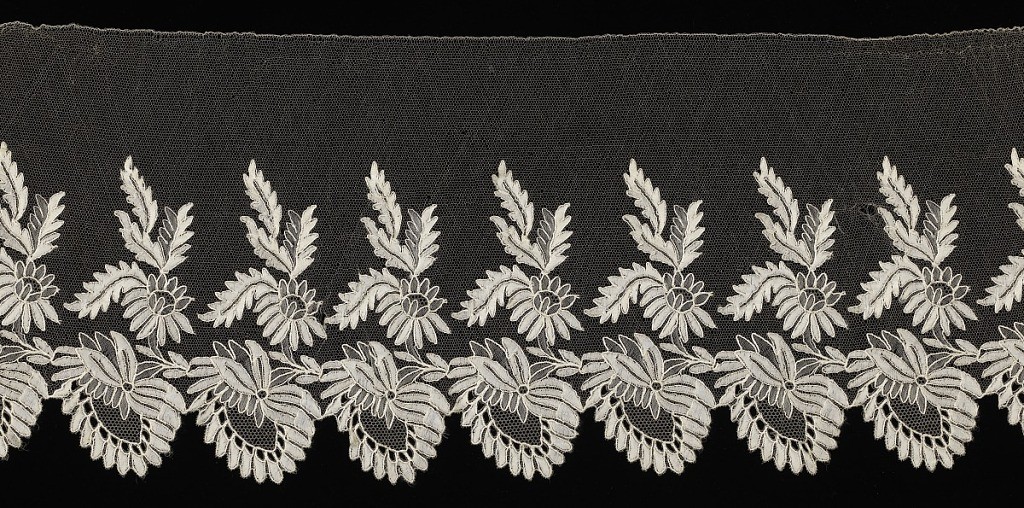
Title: Sleeve flounce
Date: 1850–1900
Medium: silk Technique: bobbin lace, blonde
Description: Blonde sleeve flounce in a design of deep scallops along the bottom edge. Above scallops is a horizontal vine with foliage and blossoms.